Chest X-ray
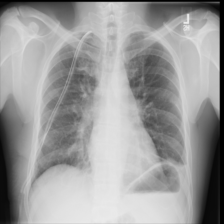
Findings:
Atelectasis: negative
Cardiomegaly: negative
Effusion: positive
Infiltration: negative
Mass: negative
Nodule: negative
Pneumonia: negative
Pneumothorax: negative
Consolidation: negative
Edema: negative
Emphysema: negative
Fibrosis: negative
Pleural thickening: negative
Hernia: negative